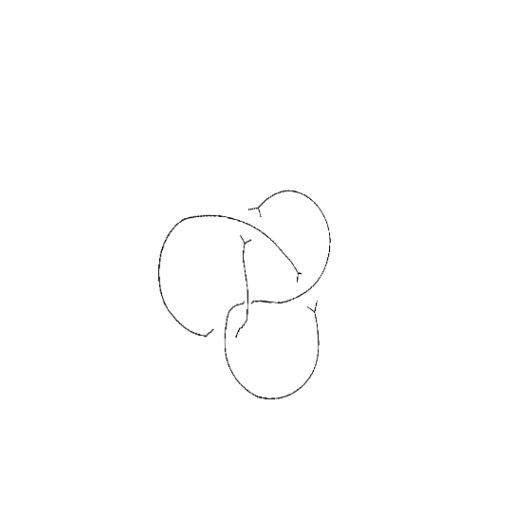
Crossing number: 4